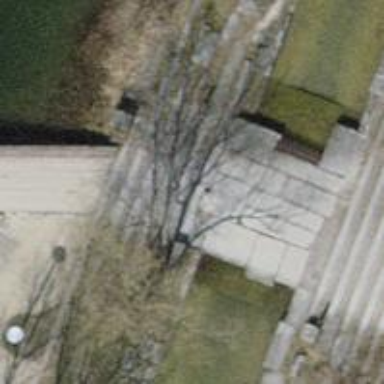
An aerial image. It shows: Steps with sett surface.